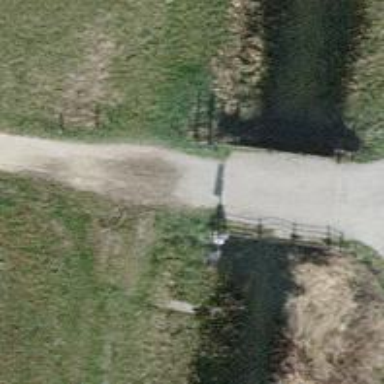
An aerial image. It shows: Compacted track road on bridge with grade 2 track type.